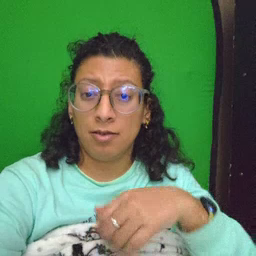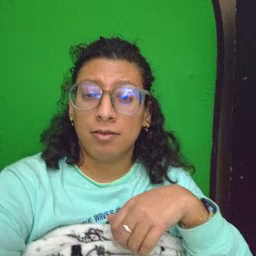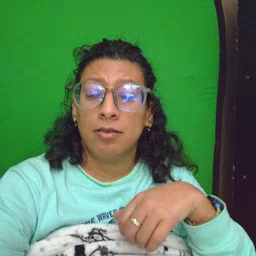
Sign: puppy